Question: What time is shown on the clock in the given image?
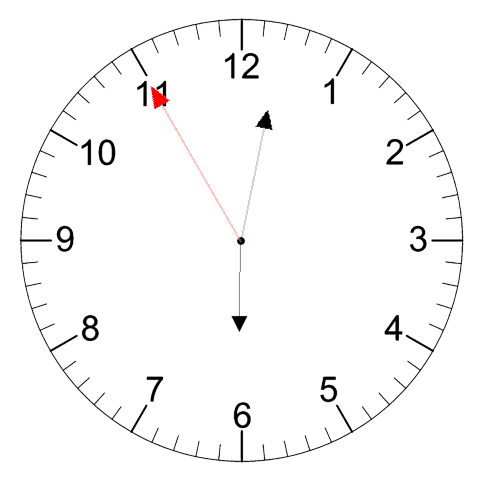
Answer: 06:01:55